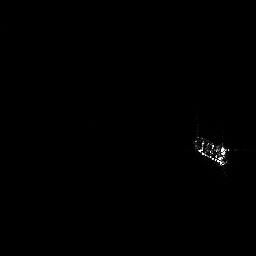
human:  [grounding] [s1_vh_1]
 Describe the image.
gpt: In the satellite image, there is  <ref>1 medium ship </ref> <box>[[74, 51, 91, 65, 0]]</box> located at right.